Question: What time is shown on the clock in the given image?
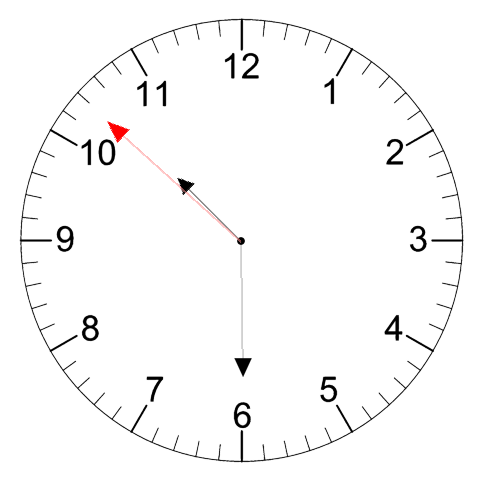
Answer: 10:29:52